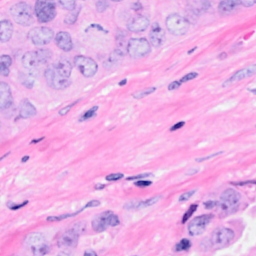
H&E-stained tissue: Breast